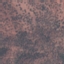
Label: HerbaceousVegetation